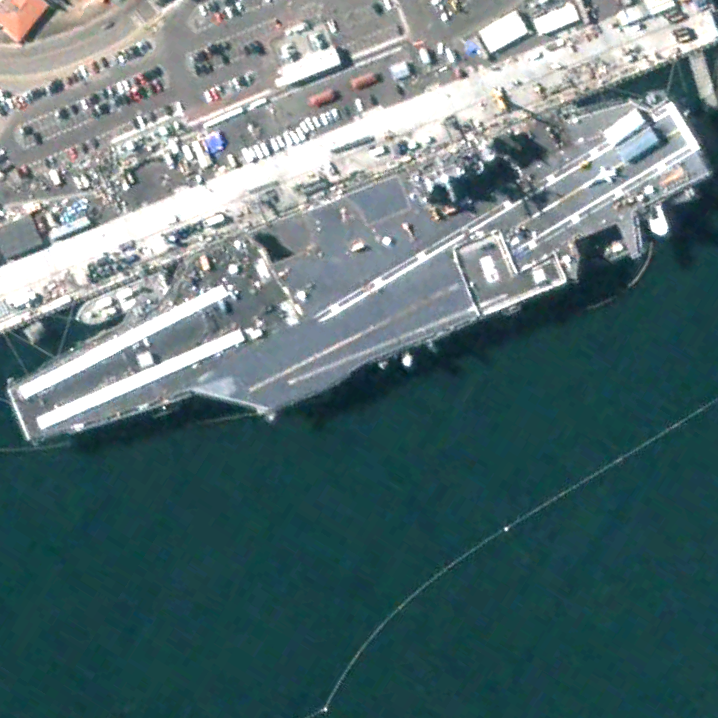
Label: aircraft_carrier